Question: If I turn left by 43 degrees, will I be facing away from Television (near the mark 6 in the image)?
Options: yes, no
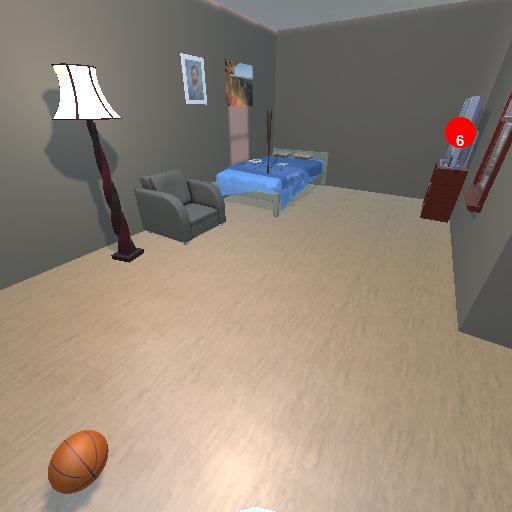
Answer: yes